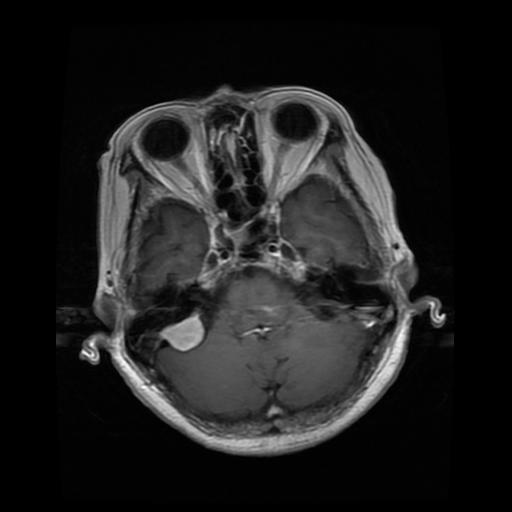
Label: meningioma